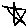
Label: star